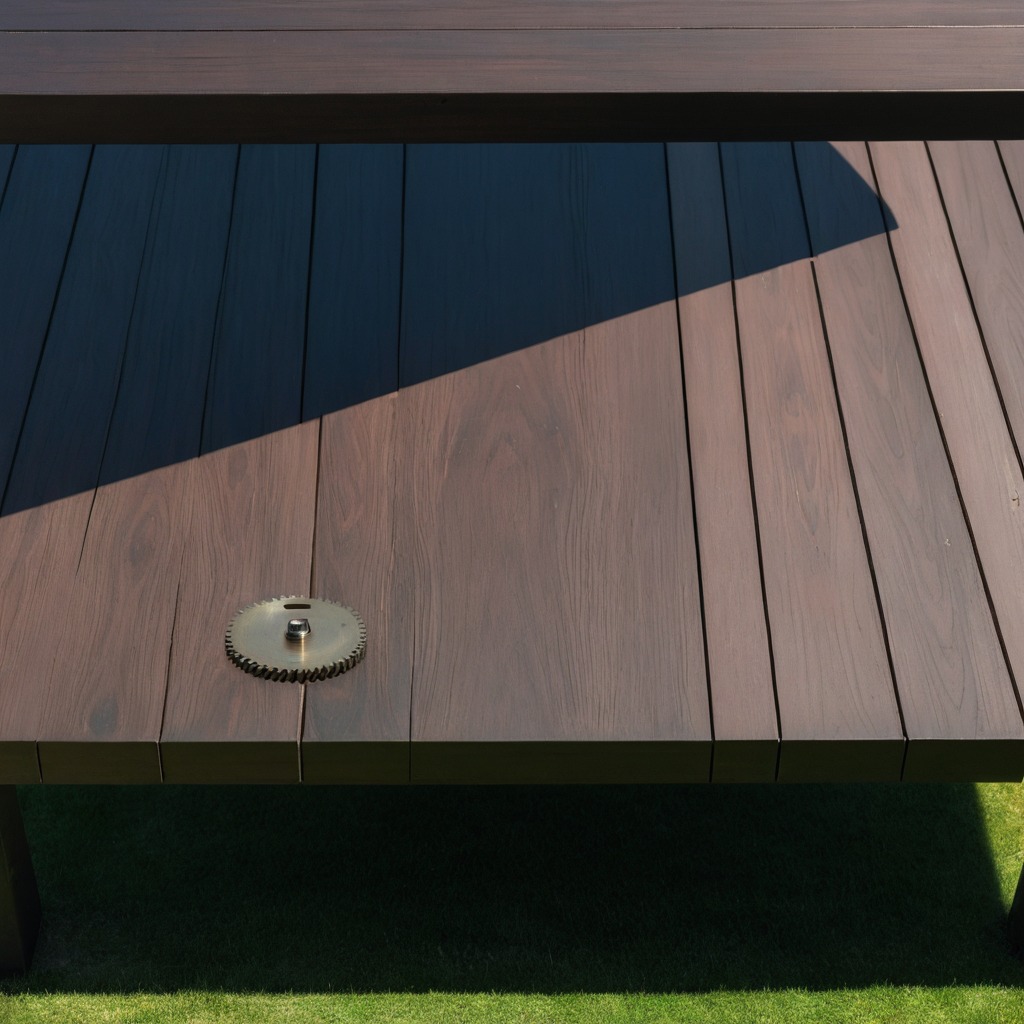
A steel gear with teeth is lying on the wood workbench.